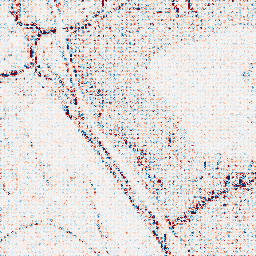
Category: wavelet
Decomposition family: wavelet_reverse_biorthogonal
Decomposition parameters: wavelet: rbio1.3
level: 1
Upsampling method: sinc_hamming
Upsampling parameters: scale: 8
kernel_size: 8
Upsampling scale: 8